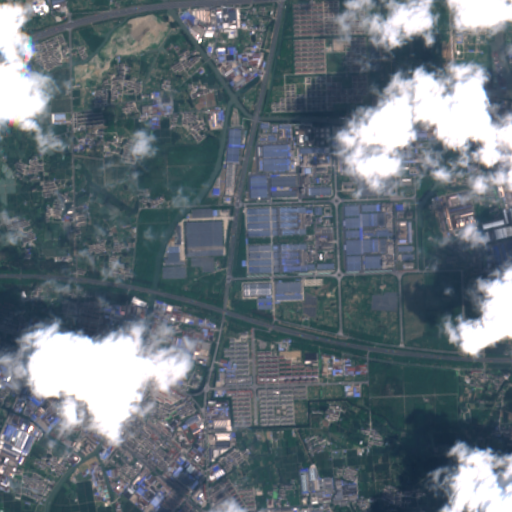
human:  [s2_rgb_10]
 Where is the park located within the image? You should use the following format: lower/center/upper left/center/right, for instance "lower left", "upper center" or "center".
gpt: The park is located in the lower left of the image.
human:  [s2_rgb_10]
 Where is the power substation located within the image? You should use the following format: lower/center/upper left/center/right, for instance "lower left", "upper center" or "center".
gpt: The power substation is located in the center right of the image.
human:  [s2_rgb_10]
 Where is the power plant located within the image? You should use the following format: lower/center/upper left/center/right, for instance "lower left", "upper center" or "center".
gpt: There is no power plant in the image.